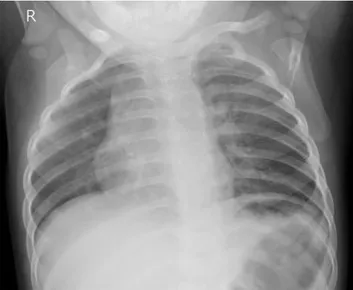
Chest X-ray images taken prior to the surgery.
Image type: radiology (x_ray)